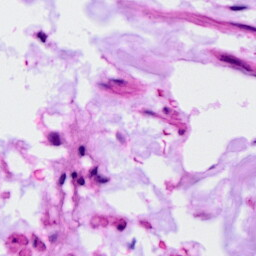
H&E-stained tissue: Ovarian